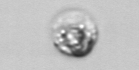
Label: Amoeba